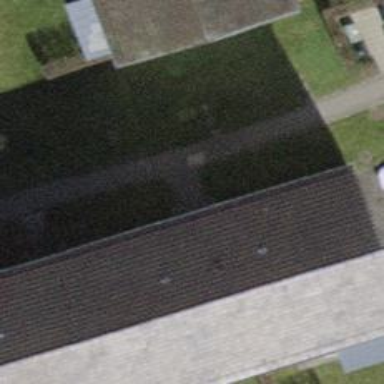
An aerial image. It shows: Building with pitched roof.